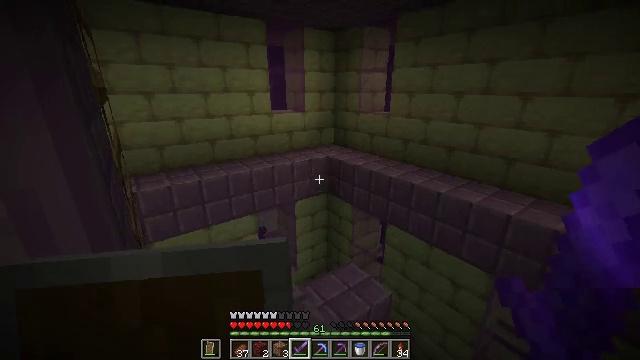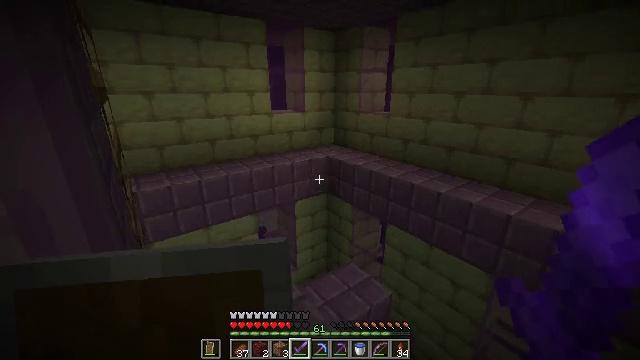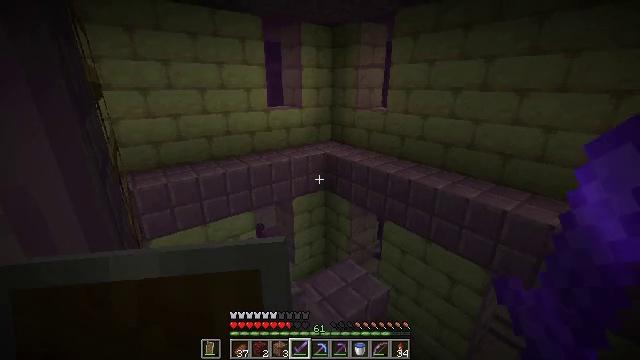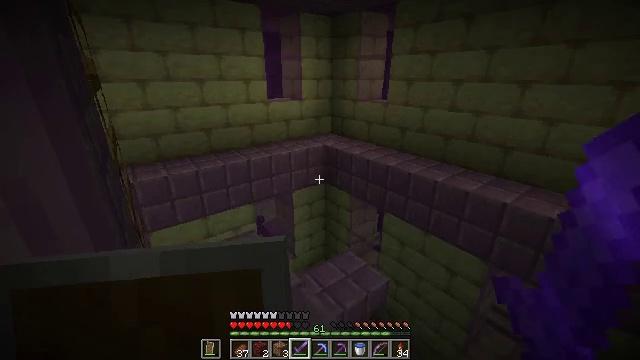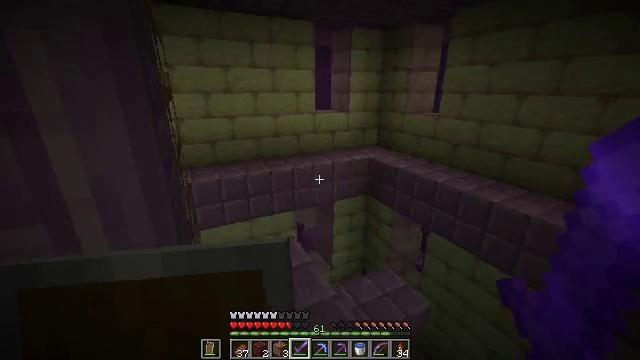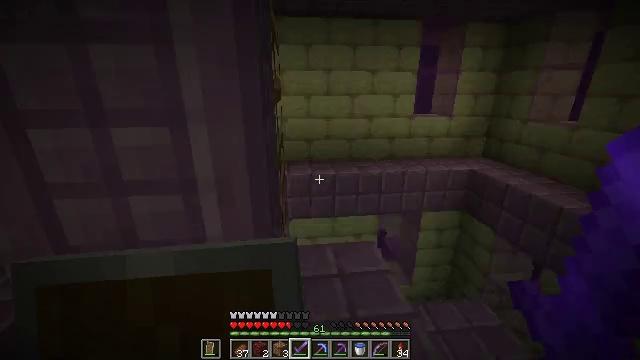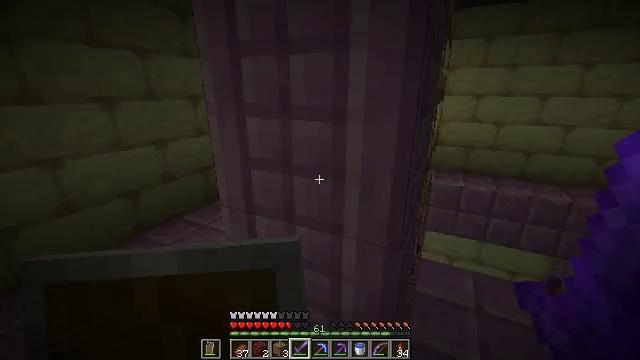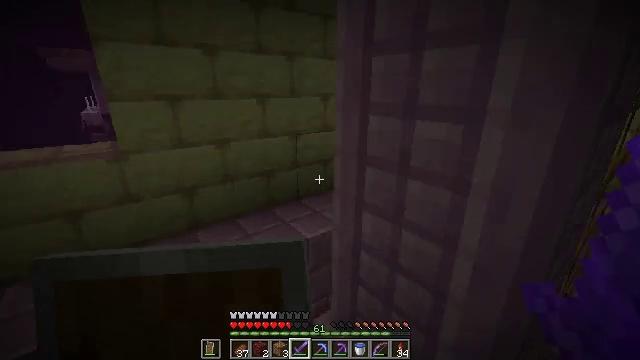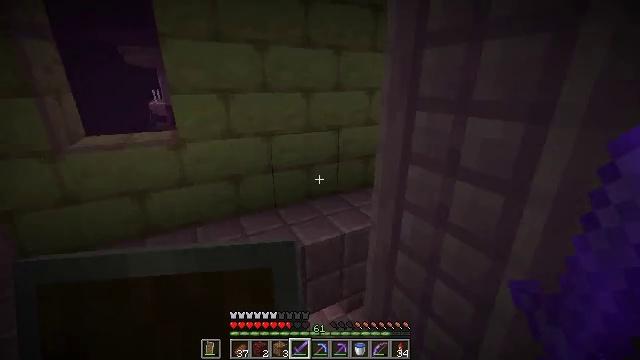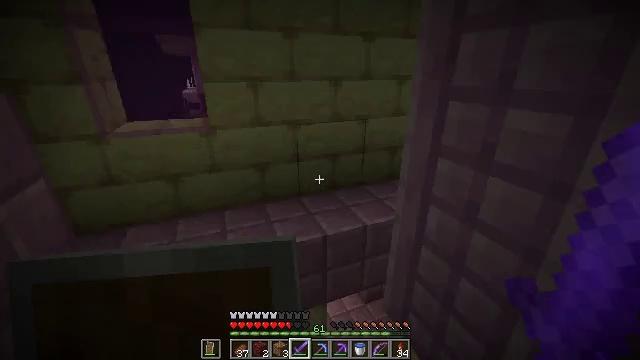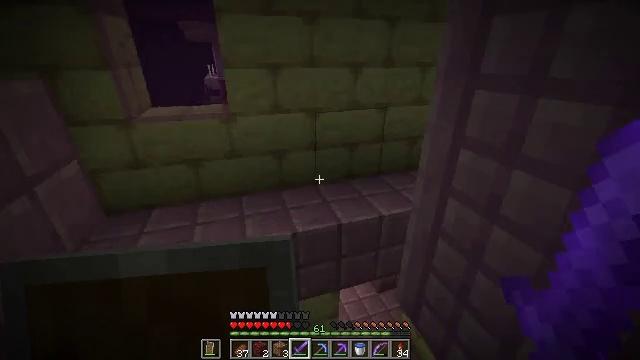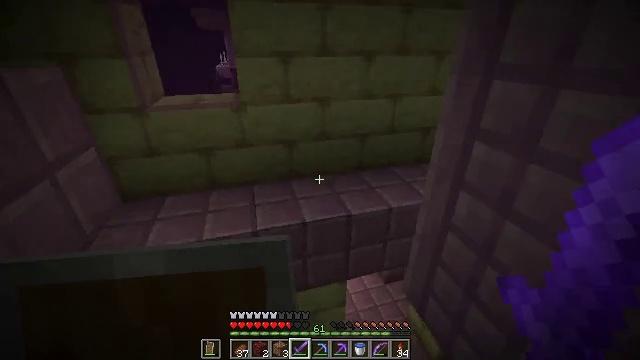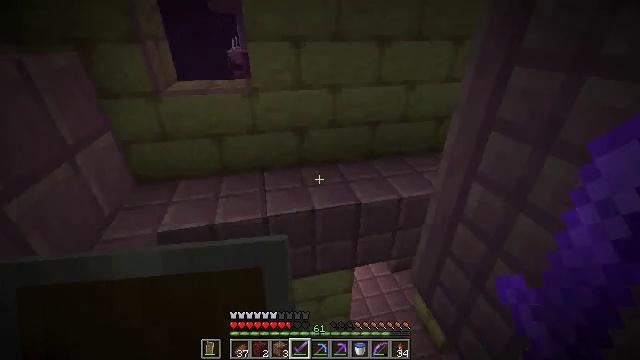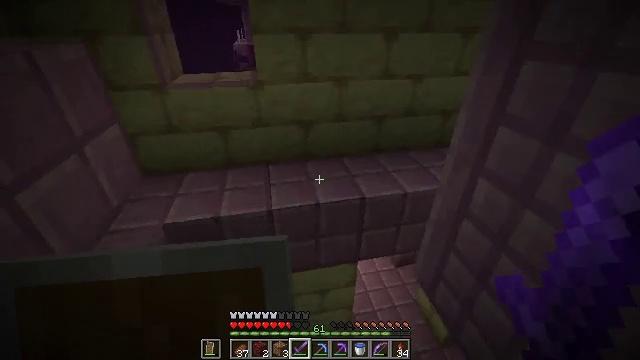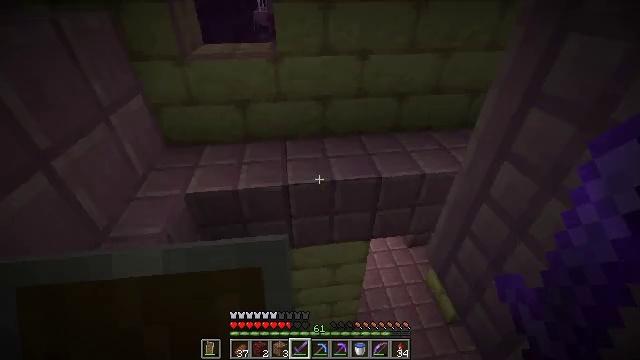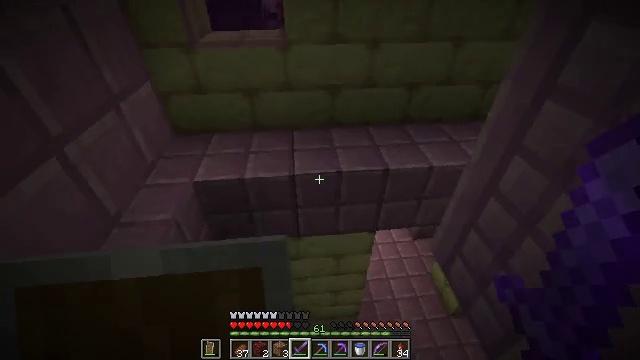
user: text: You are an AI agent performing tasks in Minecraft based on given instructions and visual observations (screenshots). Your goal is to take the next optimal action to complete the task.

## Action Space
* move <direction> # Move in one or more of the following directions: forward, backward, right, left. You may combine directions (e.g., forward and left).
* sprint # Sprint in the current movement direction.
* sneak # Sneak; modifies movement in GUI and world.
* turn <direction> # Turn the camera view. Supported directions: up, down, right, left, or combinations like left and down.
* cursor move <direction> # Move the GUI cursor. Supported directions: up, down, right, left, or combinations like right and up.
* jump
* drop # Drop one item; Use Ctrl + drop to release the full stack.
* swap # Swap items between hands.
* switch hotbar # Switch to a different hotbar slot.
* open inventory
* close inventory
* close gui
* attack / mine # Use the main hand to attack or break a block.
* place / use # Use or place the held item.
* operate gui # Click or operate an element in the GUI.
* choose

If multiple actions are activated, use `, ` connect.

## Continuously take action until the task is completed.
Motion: motion action
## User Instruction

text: Break the end rod from its place.
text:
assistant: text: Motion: no_op
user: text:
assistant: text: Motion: no_op
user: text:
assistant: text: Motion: turn down
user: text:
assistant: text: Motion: turn left and up
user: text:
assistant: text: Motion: turn left
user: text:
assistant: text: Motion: turn left
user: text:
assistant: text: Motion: turn left
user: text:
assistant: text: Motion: turn left and down
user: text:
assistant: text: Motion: turn left and down
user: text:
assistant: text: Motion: turn left and down
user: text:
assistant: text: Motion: turn left and down
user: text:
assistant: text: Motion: turn left and down
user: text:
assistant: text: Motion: turn left and down
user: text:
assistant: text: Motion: turn left and down
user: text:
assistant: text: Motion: turn left and down
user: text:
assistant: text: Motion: turn left and down
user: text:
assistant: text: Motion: move forward and move left, turn left and down
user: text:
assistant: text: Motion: move forward and move left
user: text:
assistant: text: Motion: move forward and move left
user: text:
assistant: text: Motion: move forward and move left
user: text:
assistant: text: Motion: move forward and move left
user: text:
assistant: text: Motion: move forward and move left
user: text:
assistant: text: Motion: move forward and move left
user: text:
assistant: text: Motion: move forward and move left
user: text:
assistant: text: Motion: move forward and move left, turn right
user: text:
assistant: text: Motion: move forward and move left, turn right
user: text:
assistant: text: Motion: move forward and move left, turn right
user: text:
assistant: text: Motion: move forward, turn right
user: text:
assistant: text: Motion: turn right
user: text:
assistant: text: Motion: turn right